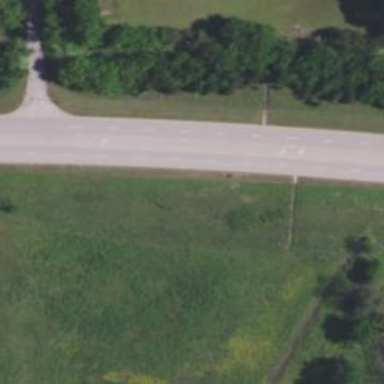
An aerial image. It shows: Trunk highway.